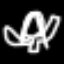
Label: angel